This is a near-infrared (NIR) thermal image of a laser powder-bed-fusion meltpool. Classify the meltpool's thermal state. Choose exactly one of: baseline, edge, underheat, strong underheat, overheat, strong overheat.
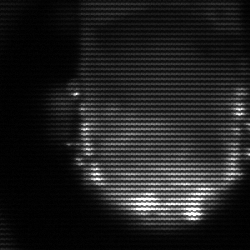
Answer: baseline